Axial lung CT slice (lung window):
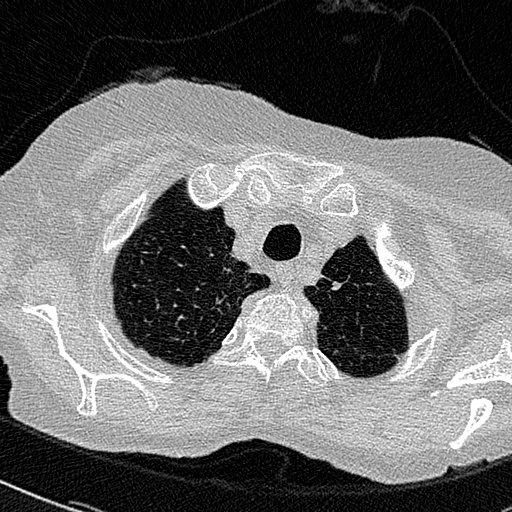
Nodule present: no